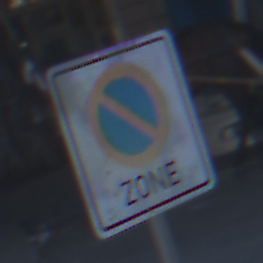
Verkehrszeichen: BeginnEingeschraenktesHalteverbotZone
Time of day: SunriseSunset
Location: Outdoor (Urban)
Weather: PartlyCloudy
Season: NotSpecified
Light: Natural